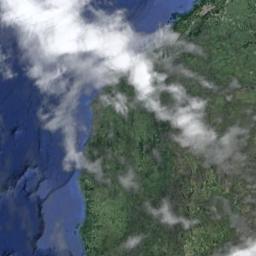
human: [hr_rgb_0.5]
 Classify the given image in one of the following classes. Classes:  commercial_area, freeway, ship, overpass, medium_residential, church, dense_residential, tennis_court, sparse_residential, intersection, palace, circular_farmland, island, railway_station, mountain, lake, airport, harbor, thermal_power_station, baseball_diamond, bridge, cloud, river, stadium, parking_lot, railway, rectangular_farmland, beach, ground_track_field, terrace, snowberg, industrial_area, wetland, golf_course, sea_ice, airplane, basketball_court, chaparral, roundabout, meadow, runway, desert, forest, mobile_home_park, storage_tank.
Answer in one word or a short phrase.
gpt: cloud